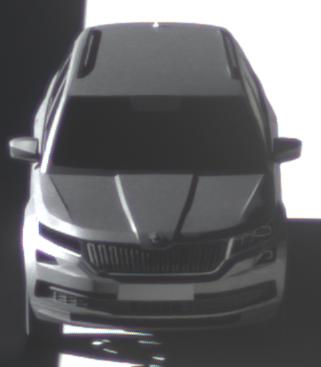
Make: Skoda
Model: Kodiaq 1.4 TSI
Detailed model: Kodiaq
Model produced from: 2017/03
Model produced until: 2018/05
Doors: 5
Color: gray
Road condition: dry road
Daytime: morning or afternoon
Contrast: high contrast